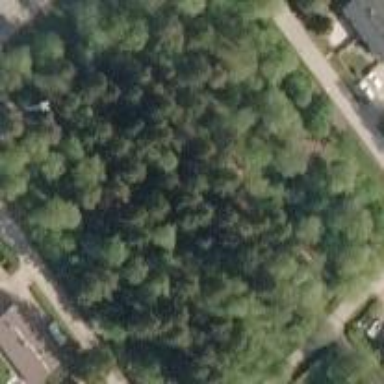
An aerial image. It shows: Mixed woodland forest with various types of leaves.